Question: I create a javaScript gallery where the document can handle a variable number of '<div class="gallery">' elements.
I thought to define a multi-dimensional array which stores information for every existing galery.
## JavaScript + jQuery 1.9.1
'''
var gallery = new Array;
gallery = ['images','imageActive','width'];
for (var i=0;i<$('.gallery').length;i++) {
gallery[i]['images'] = $('.gallery:eq['+i+'] img').index();
gallery[i]['imageActive'] = 0;
gallery[i]['width'] = $('.gallery:eq['+i+'] li').css('width');
}
'''
## Console output

Is my approach totally wrong? Are arrays not intended for this case?
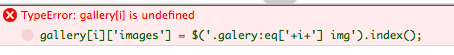
Answer: assign to object '{}'
'''
for (var i=0;i<$('.gallery').length;i++) {
gallery[i] = {};
gallery[i]['images'] = $('.gallery:eq['+i+'] img').index();
'''